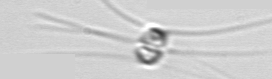
Label: Chaetoceros_similis